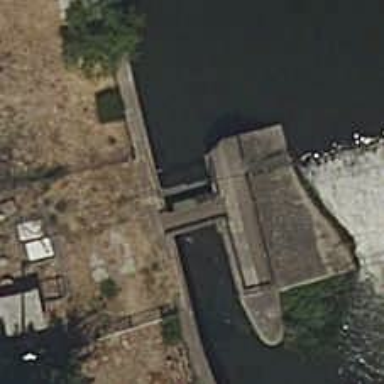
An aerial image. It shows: Dam across waterway.